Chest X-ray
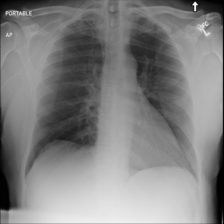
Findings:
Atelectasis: negative
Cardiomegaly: negative
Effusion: negative
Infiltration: negative
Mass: negative
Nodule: negative
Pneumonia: negative
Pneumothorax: negative
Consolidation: negative
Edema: negative
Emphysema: negative
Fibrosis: negative
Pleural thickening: negative
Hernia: negative